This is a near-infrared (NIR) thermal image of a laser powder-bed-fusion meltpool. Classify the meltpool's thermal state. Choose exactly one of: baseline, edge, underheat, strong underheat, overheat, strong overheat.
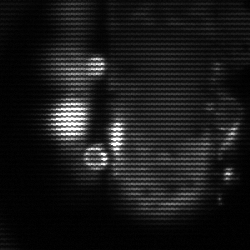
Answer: strong underheat